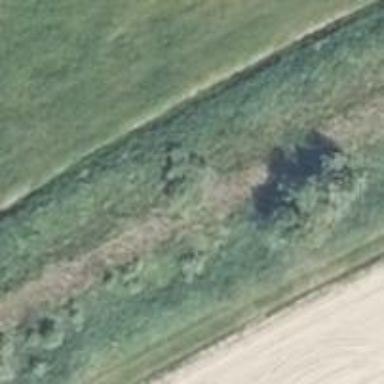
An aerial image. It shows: Abandoned railway.